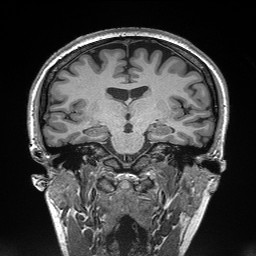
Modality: T1w
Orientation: sagittal
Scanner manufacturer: siemens
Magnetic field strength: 3 T
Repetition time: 2.3 s
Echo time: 0.00298 s